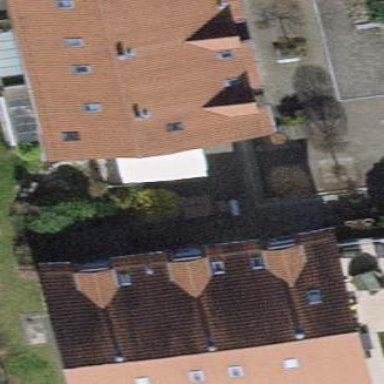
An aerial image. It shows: Terrace building.